Question: I am using a frame to show my current page. The user can switch between two pages.
I navigate to the pages via:
'''
frame.Navigate(typeof(FirstPage));
'''
and
'''
frame.Navigate(typeof(SecondPage));
'''
I thought that every time I switch between the pages the old page will be destoyed/unload all it's content.
But looking on the memory usage, it doesn't look like it:

(every time I navigate to the 'SecondPage' I run the garbage collector so you can see when a navigation occured)
Do I have to change the 'frame.Navigation()' method or do I have to add something to the 'OnNavigationFrom()' method?
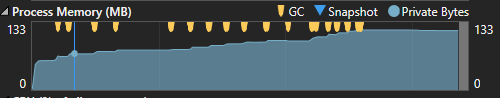
Answer: If you don't want the app to cosume much memory after navigation, just set the <URL> on your pages to 'NavigationCacheMode.Required'.
Your app will not be creating new instances of the pages everytime you navigate to them.